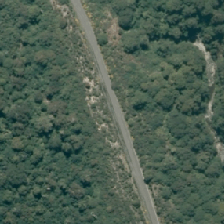
Land cover: low_producing_grassland